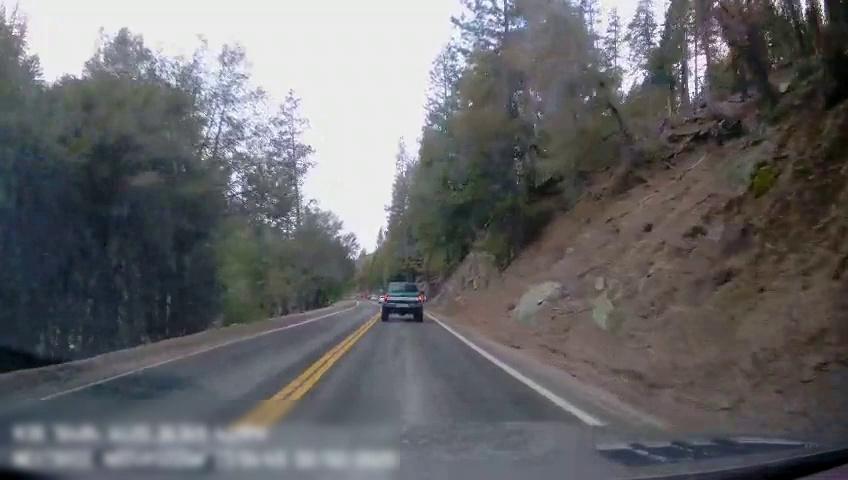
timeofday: Day
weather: Sunny
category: Drivable Space
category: Vehicles | Truck
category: Lanes | Current Lane
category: Lanes | Current Lane
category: Lanes | Alternate Lane